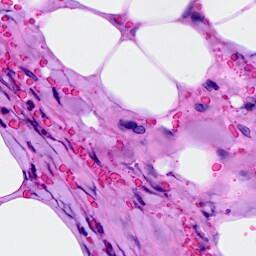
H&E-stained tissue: Breast